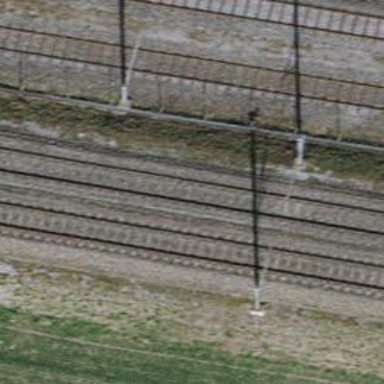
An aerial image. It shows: Single railway track with electrified contact line.